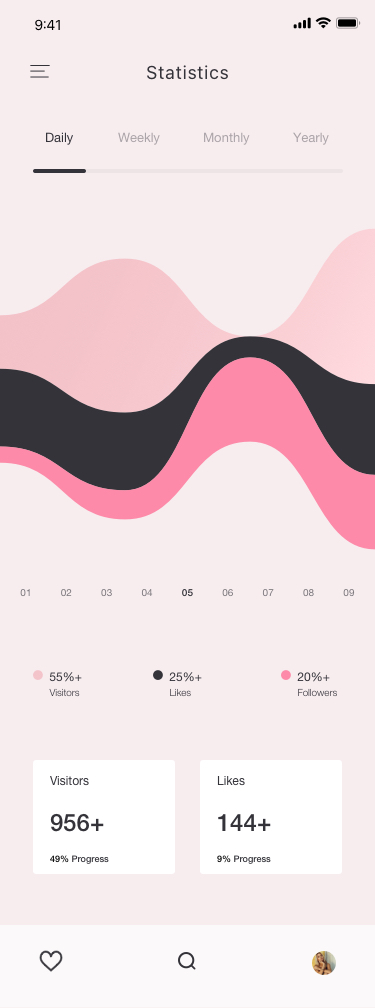
Text in this UI design:
49% Progress
956+
Visitors
9% Progress
144+
Likes
20%+
Followers
25%+
Likes
55%+
Visitors
01
02
03
04
05
06
07
08
09
Yearly
Monthly
Weekly
Daily